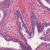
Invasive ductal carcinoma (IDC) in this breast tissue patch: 0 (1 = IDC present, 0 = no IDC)